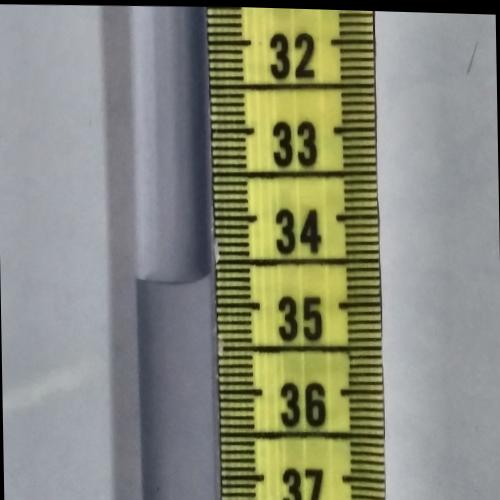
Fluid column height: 34.7 cm